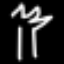
Label: palm tree